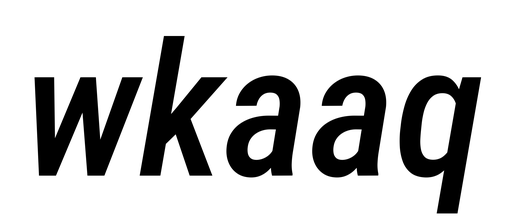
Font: Roboto-Italic_Condensed_Medium_Italic